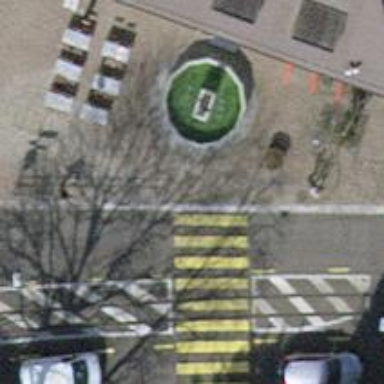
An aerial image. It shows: Pedestrian road with sett surface.